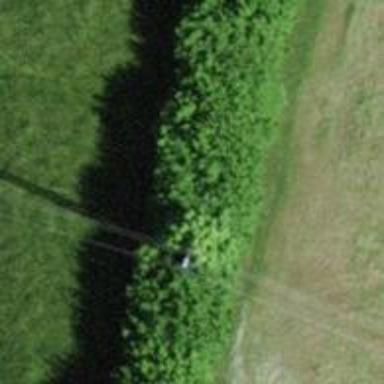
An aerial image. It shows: Power pole.